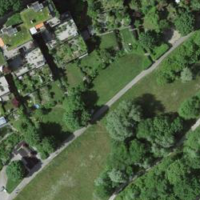
EUNIS habitat code: 53
Species observed at this site:
Geranium sanguineum
Lapsana communis
Cornus sanguinea